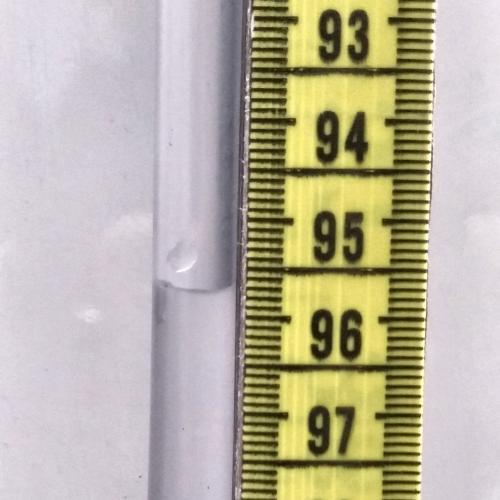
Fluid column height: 95.7 cm